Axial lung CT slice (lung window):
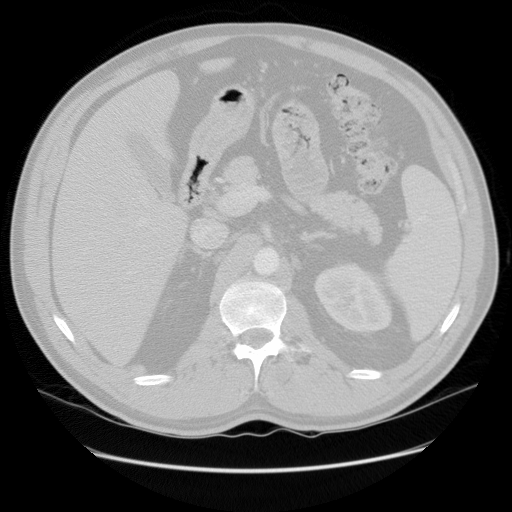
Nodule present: no